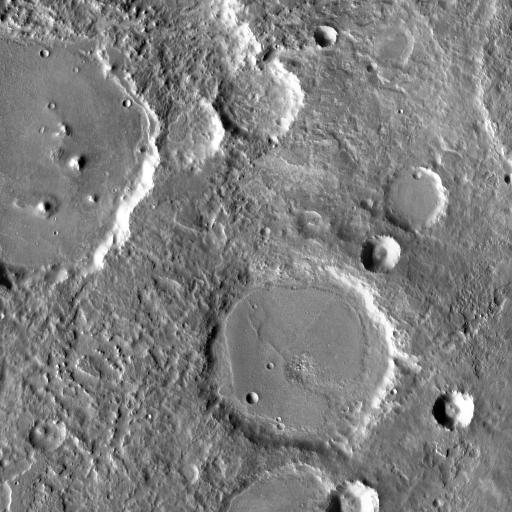
Crater classes present: Background, Other, Layered, Buried